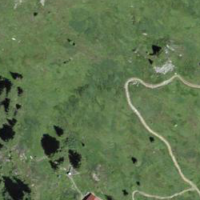
EUNIS habitat code: 26
Species observed at this site:
Colias palaeno